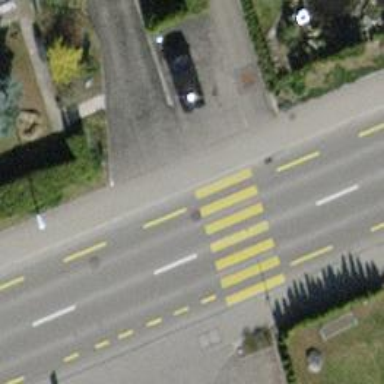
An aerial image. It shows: Uncontrolled zebra crossing on the road.